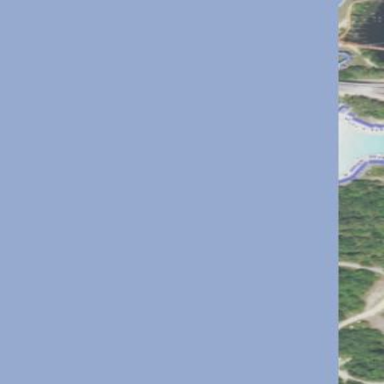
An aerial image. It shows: Water park.